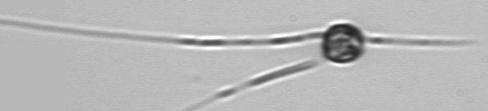
Label: Chaetoceros_danicus